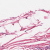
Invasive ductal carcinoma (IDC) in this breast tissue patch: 0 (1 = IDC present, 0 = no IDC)